Aerial crown-view tile of a tropical tree (Barro Colorado Island, Panama), acquired 20250915:
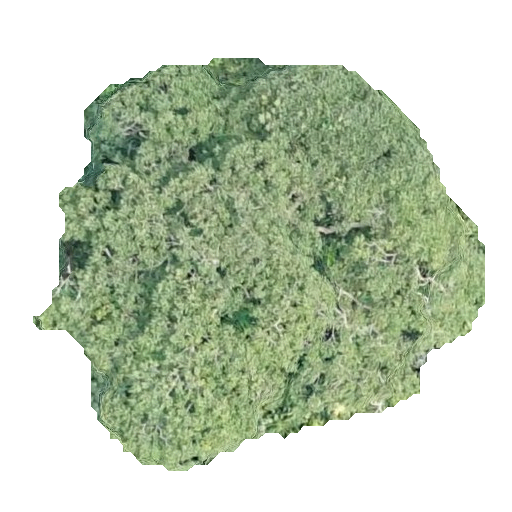
Species: Astronium graveolens
GBIF accepted scientific name: Astronium graveolens
Crown area: 190.353 m²